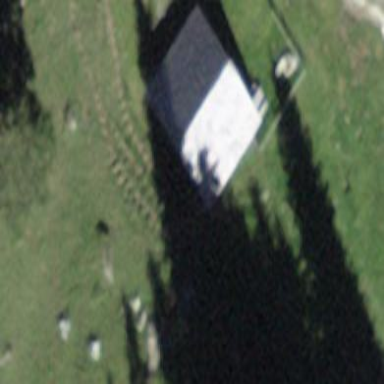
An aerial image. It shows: Cabin.